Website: walmart
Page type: account-selection
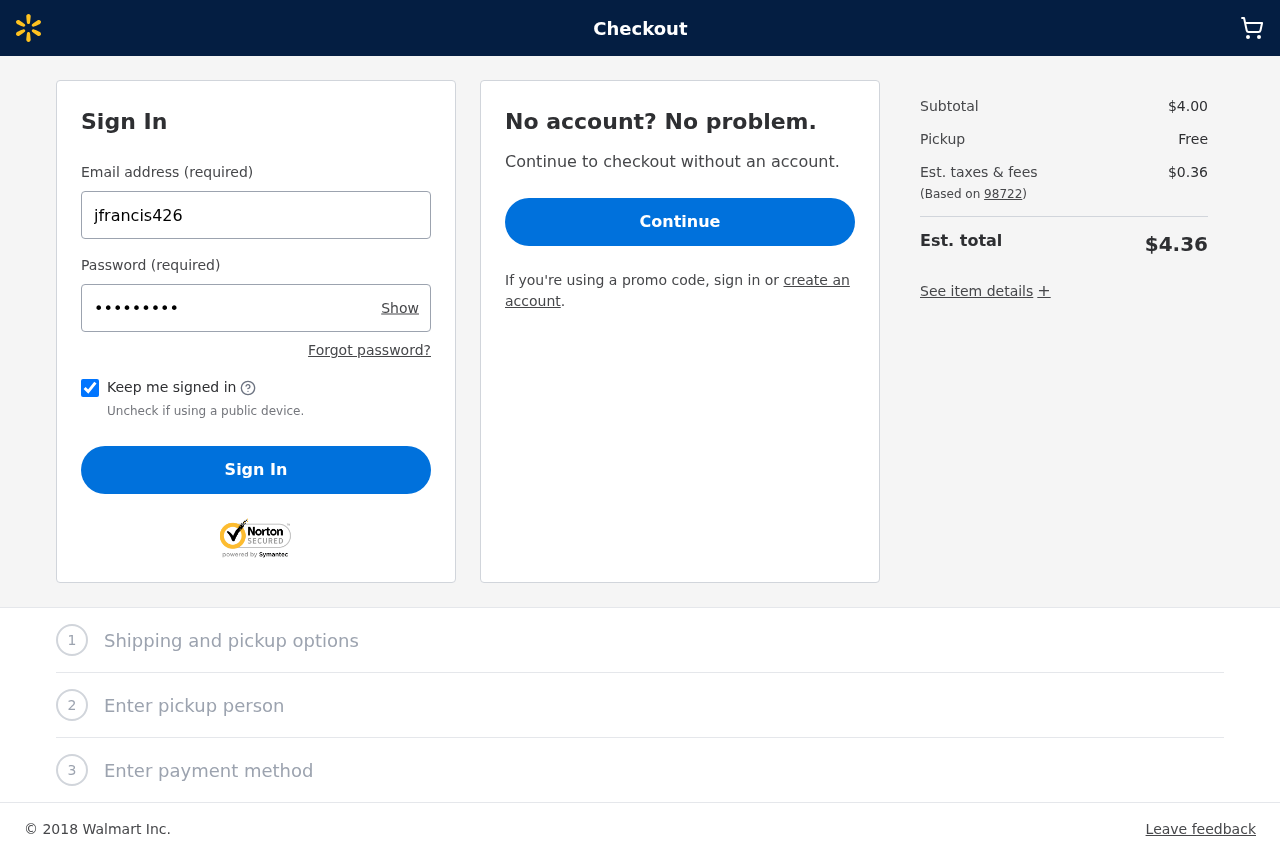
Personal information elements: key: PII_LOGIN_USERNAME
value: jfrancis426
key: PII_POSTCODE
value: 98722
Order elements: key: ORDER_SUBTOTAL
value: $4.00
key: ORDER_TAX
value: $0.36
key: ORDER_TOTAL
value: $4.36